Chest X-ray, AP view. Patient: 32 years old, sex F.
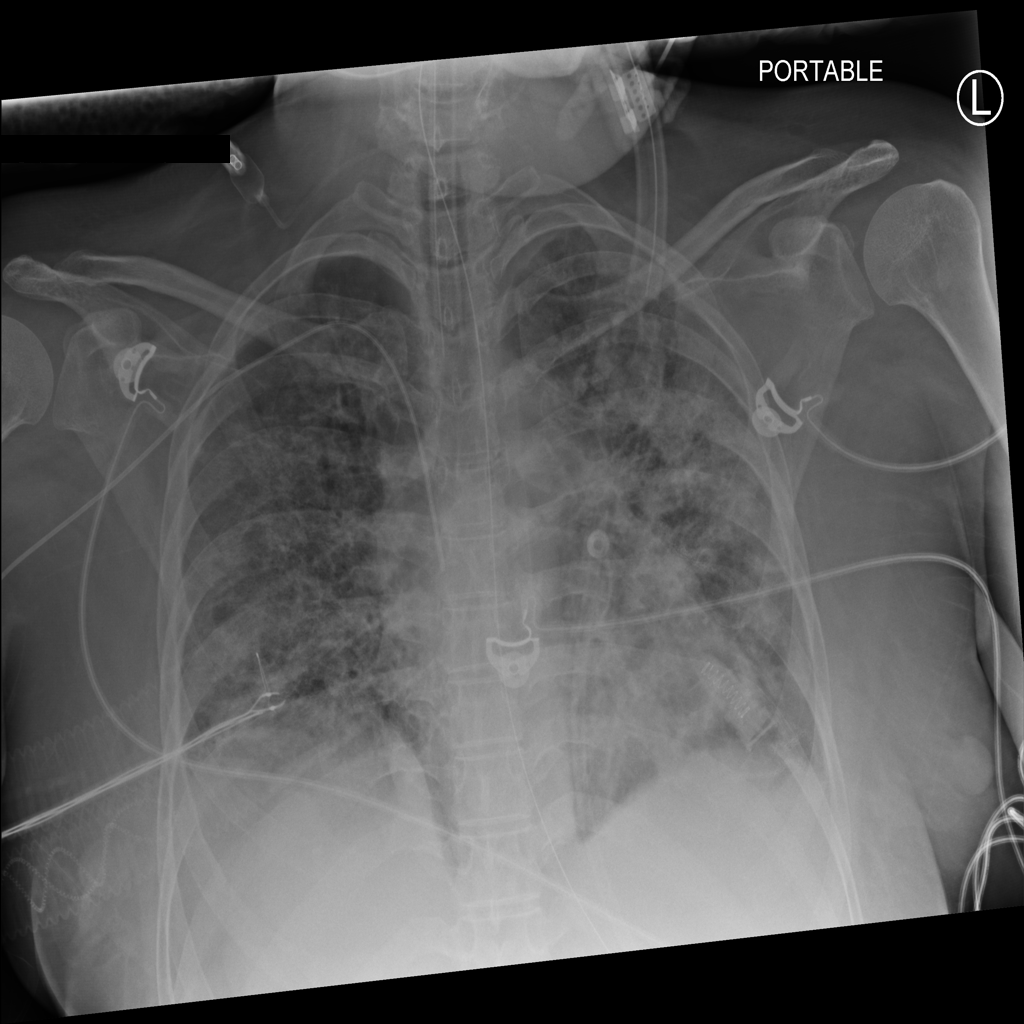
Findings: Infiltration